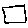
Label: square